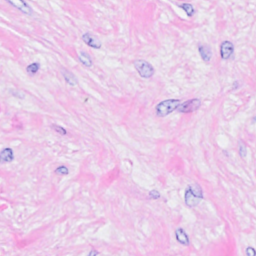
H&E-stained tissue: Breast